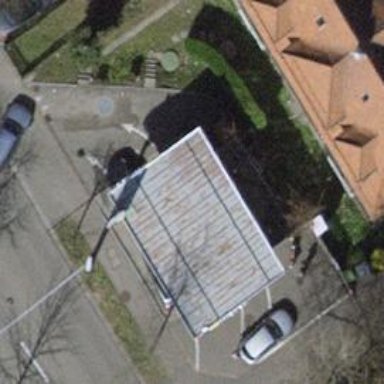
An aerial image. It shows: Fuel station.